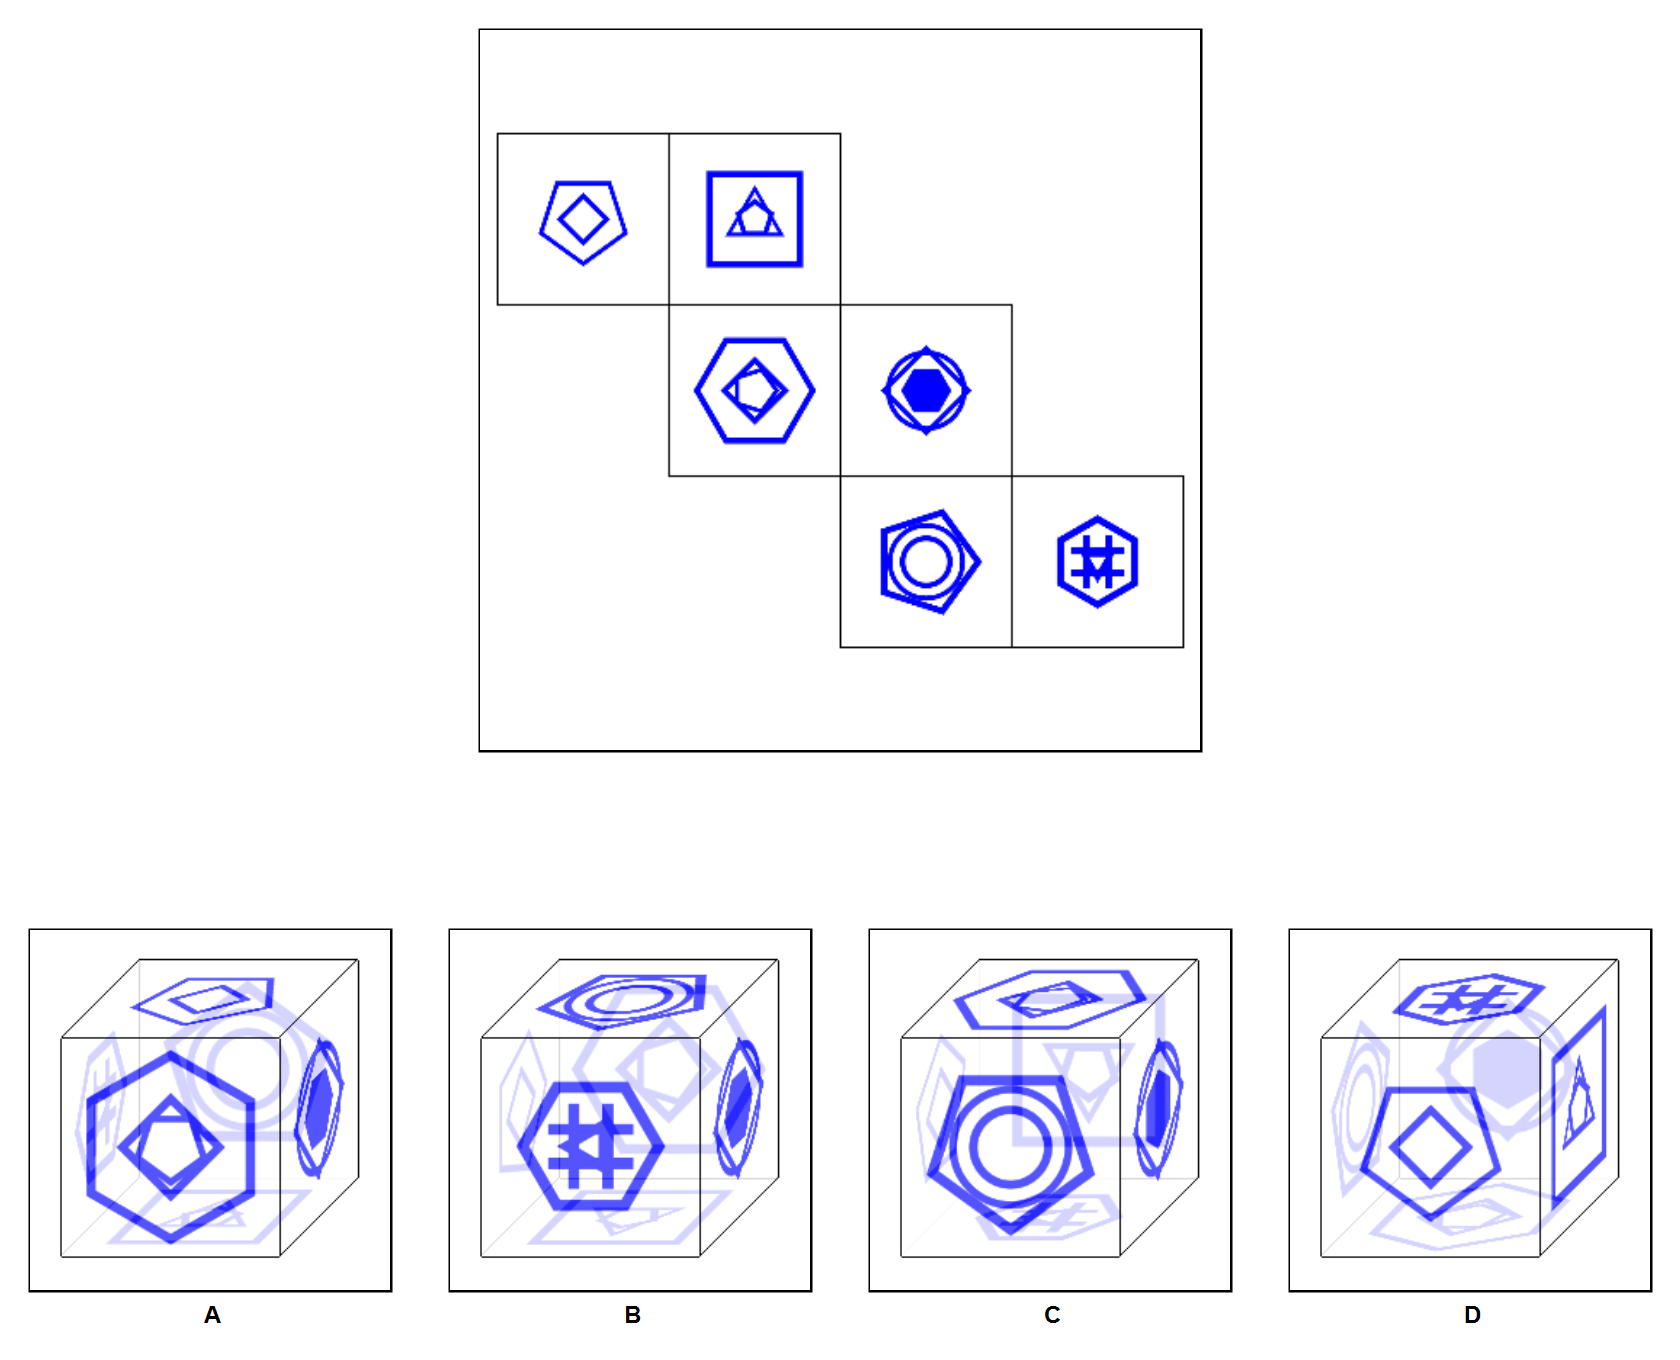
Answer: A